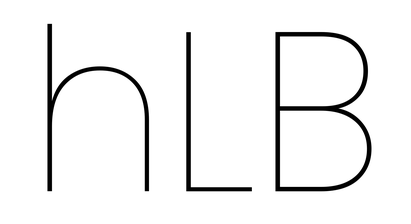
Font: Poppins-Thin